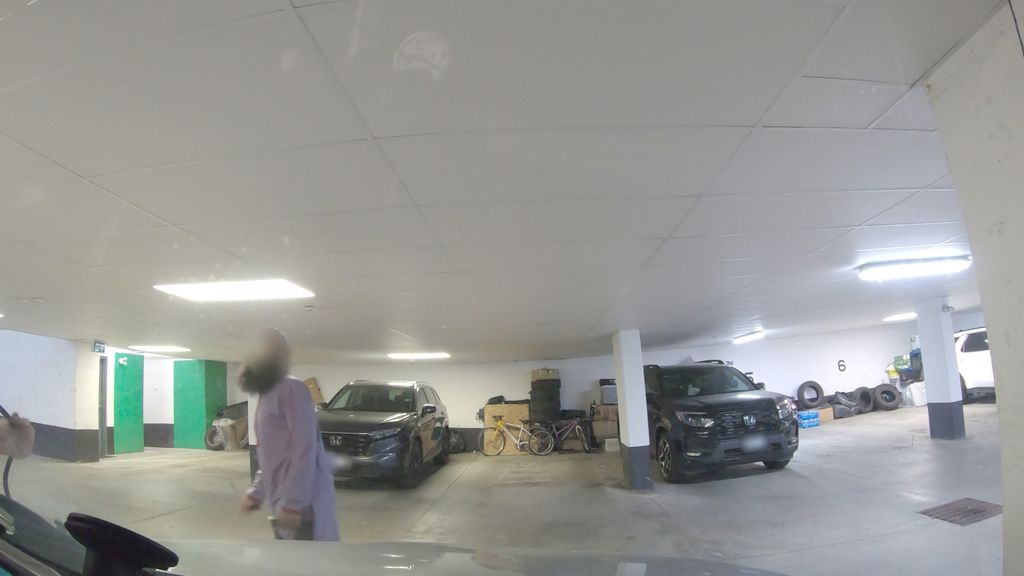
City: toronto